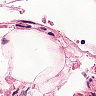
Metastatic tissue present: no